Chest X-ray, AP view. Patient: 26 years old, sex F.
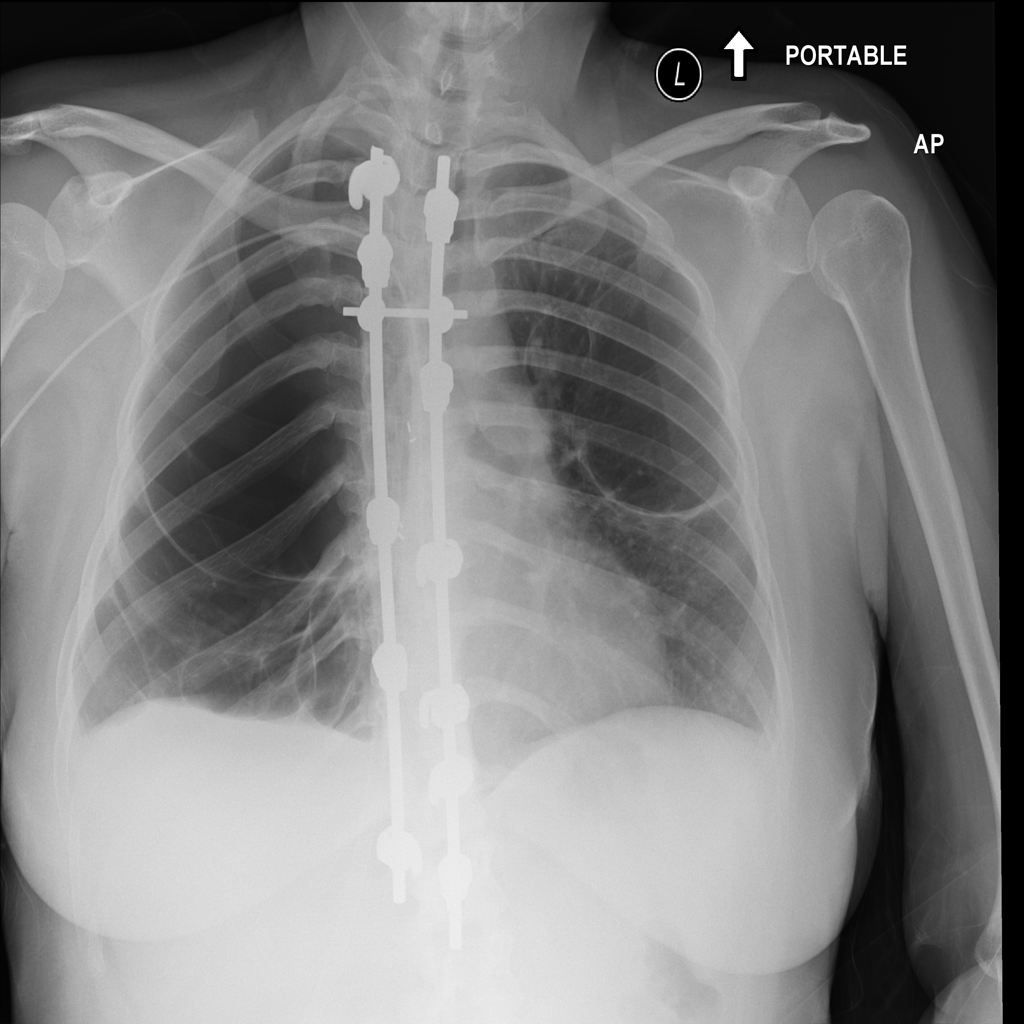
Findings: Fibrosis, Pleural_Thickening, Pneumothorax